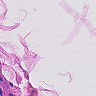
Metastatic tissue present: no